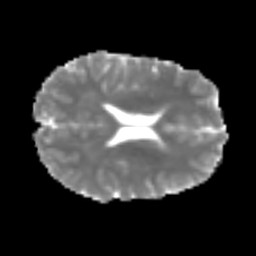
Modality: MD
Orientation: axial
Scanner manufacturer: siemens
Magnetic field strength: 3 T
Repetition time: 4.6 s
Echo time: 0.085 s